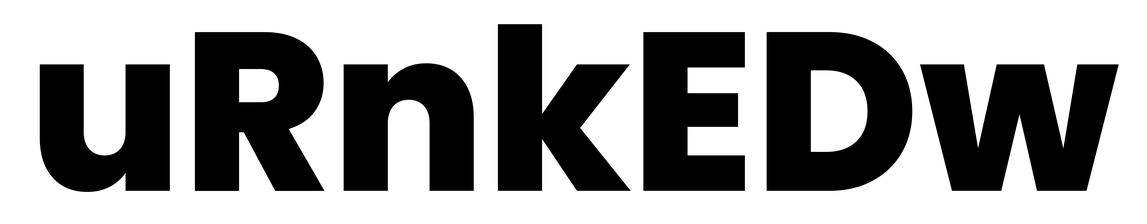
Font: Poppins-ExtraBold